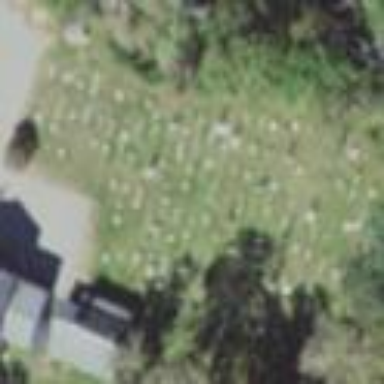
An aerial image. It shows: Private cemetery with landuse designation.